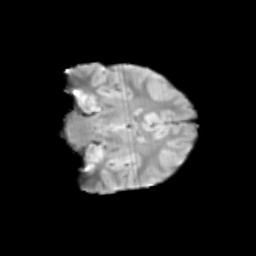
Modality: T2w
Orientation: coronal
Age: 9
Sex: male
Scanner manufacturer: siemens
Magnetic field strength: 3 T
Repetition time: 3.8 s
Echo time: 0.07 s